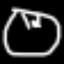
Label: clock